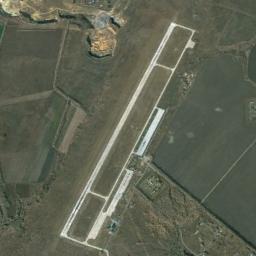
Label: airport